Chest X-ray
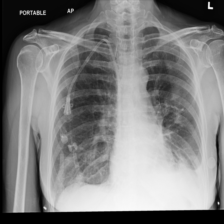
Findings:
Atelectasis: negative
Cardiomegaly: negative
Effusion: positive
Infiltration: positive
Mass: positive
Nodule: negative
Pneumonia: negative
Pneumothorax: negative
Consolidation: negative
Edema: negative
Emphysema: negative
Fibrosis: negative
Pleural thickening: negative
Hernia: negative